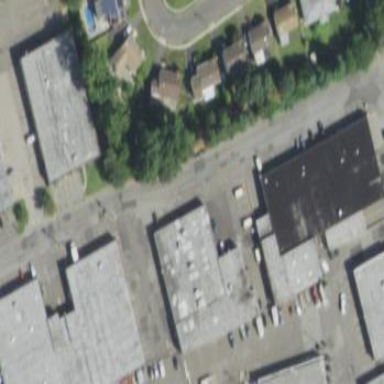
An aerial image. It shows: Commercial building.